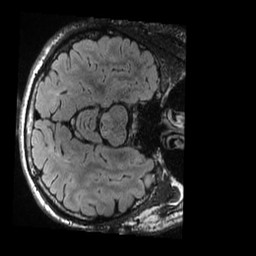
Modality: T1w
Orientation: axial
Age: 22
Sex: male